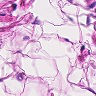
Metastatic tissue present: no